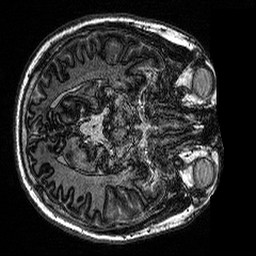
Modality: MP2RAGE
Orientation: axial
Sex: male
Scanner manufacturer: siemens
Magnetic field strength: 3 T
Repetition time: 5 s
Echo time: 0.00292 s